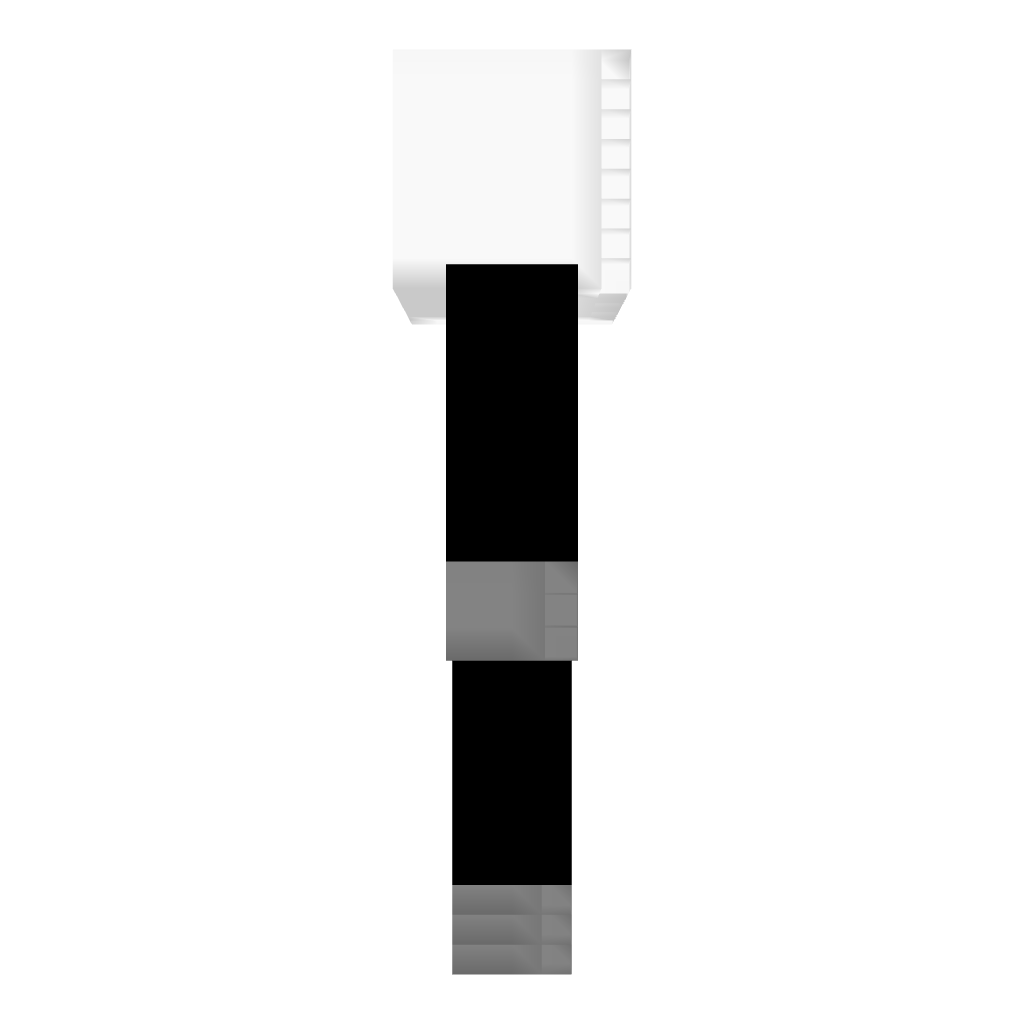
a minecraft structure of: Slenderman high quality